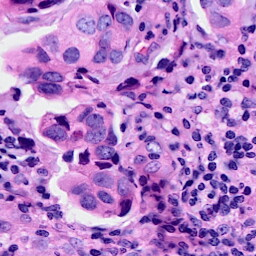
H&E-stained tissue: Breast